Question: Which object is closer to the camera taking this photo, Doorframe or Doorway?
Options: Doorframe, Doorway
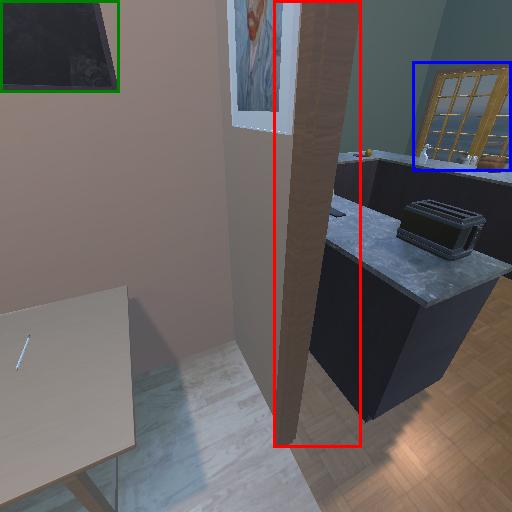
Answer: Doorframe